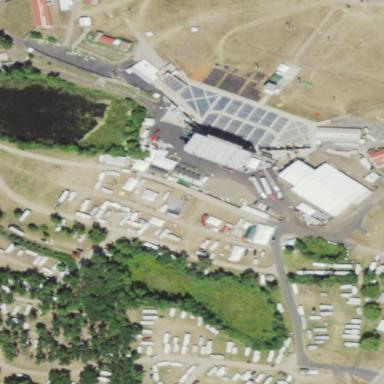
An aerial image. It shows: Music venue located within festival grounds.